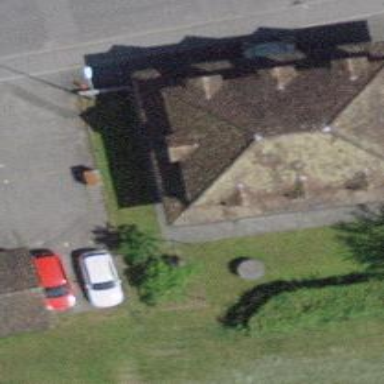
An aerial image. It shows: Office building with hipped roof.